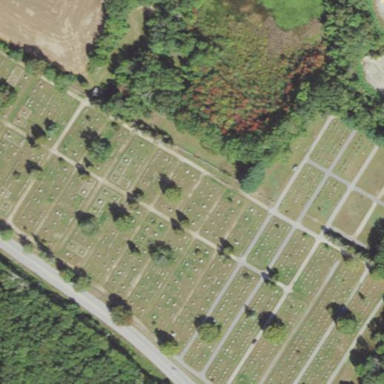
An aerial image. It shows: Private cemetery with magic category designation.